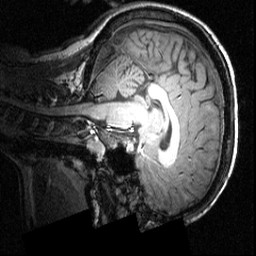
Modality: T1w
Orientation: sagittal
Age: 17
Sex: female
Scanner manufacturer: siemens
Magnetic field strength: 3.951 T
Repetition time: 1.5 s
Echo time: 0.00335 s